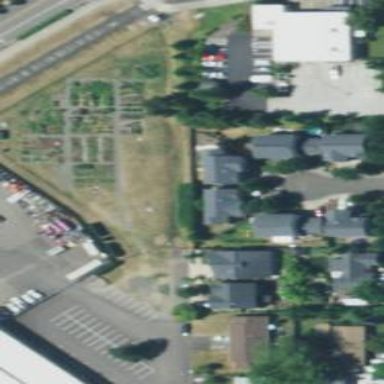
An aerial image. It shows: Area designated for allotments.